Interaction volume radius: 5 \u00c5
Interaction volume height: 15 \u00c5
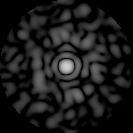
Disorder parameter: 0.8606